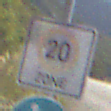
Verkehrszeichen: BeginnZone20
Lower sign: Gehweg
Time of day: MorningAfternoon
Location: Outdoor (RoadRail)
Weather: PartlyCloudy
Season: NotSpecified
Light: Natural